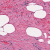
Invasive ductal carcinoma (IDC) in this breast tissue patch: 0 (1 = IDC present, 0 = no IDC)